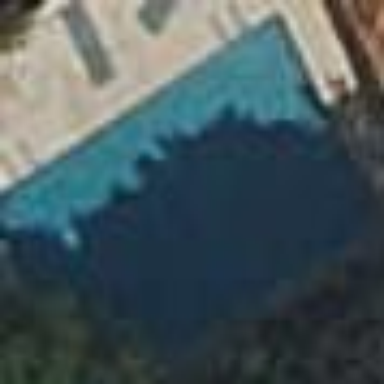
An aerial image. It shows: Swimming pool located in leisure land.